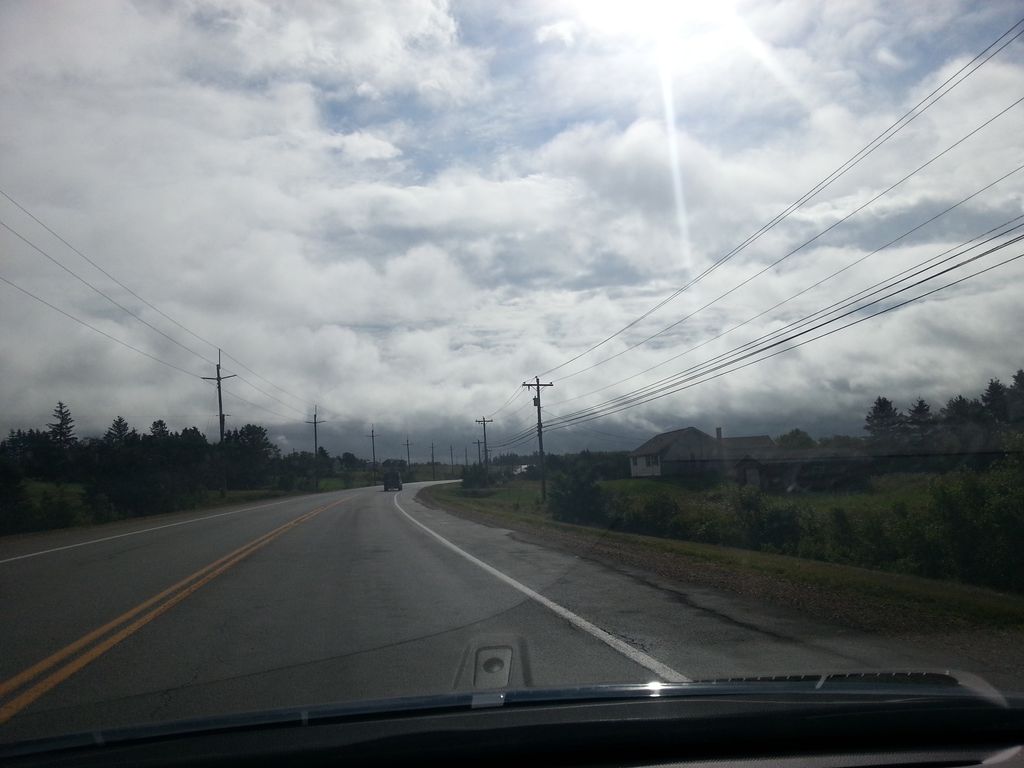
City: charlottetown